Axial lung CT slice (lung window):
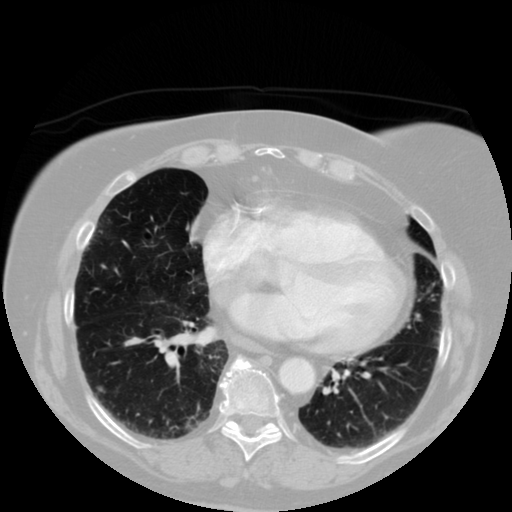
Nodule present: yes
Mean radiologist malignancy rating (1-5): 2.75